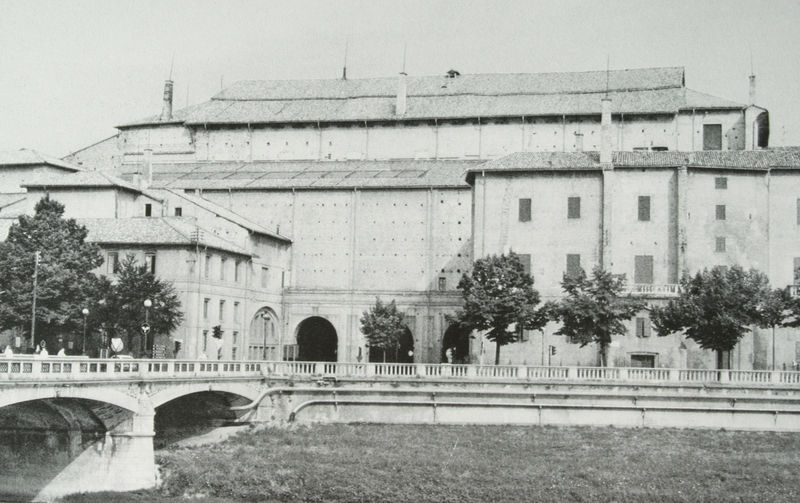
Titel: Ansicht vom Fluss Parma aus
Künstler: Francesco Pacchiotti
Standort: Parma
Institution: La Pilotta
Schlagwörter: baum, laub, schatten, wasser, weiß, bäume, fluss, menschen, stadt, ufer, fenster, grau, laterne, laternen, licht, pfeiler, schwarz, strasse, anlage, dach, gebäude, gras, haus, rasen, schloss, wiese, zaun, wand, architektur, stein, brücke, brüstung, kanal, kirche, theater, schornstein, schiffe, ansicht, bogen, fassade, dächer, ziegel, schlot, auto, rundbogen, geländer, tor, foto, fotografie, bögen, eingang, eingänge, fensterladen, burg, palast, stockwerk, festung, schwarz-weiß, photo, gefängnis, rundbögen, laubbäume, graben, einfahrt, fort, fotographie, geschoss, antenne, bauwerk, straßenlampen, straßenlaternen, öffnungen, außenansicht, leitungen, silo, brückenpfeiler, längsschiff, arke, lagerhaus, scharten, begrenzung, arkadenbögen, lt, stra0e, antene, gemäuder